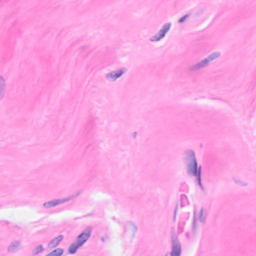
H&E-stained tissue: Breast